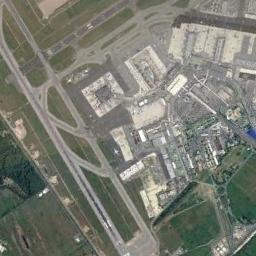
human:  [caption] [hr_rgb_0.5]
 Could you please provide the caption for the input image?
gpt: There is an airport in the middle of the field next to some buildings .

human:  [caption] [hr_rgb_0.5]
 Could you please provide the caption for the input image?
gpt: A complex airport with many runways and buildings is surrounded by a residential area and green farmland .

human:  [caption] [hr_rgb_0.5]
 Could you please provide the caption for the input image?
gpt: An airport with some parallel runways and terminals on the lawn .

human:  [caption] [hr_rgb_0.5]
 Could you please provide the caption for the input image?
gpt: There are two crossing runways here .

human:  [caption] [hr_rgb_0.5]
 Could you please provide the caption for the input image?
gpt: On one side of the runway of the airport is a cluster of  buildings .